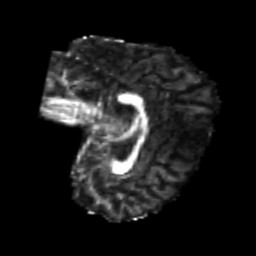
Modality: FA
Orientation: sagittal
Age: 25
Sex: female
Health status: healthy
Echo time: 0.074 s